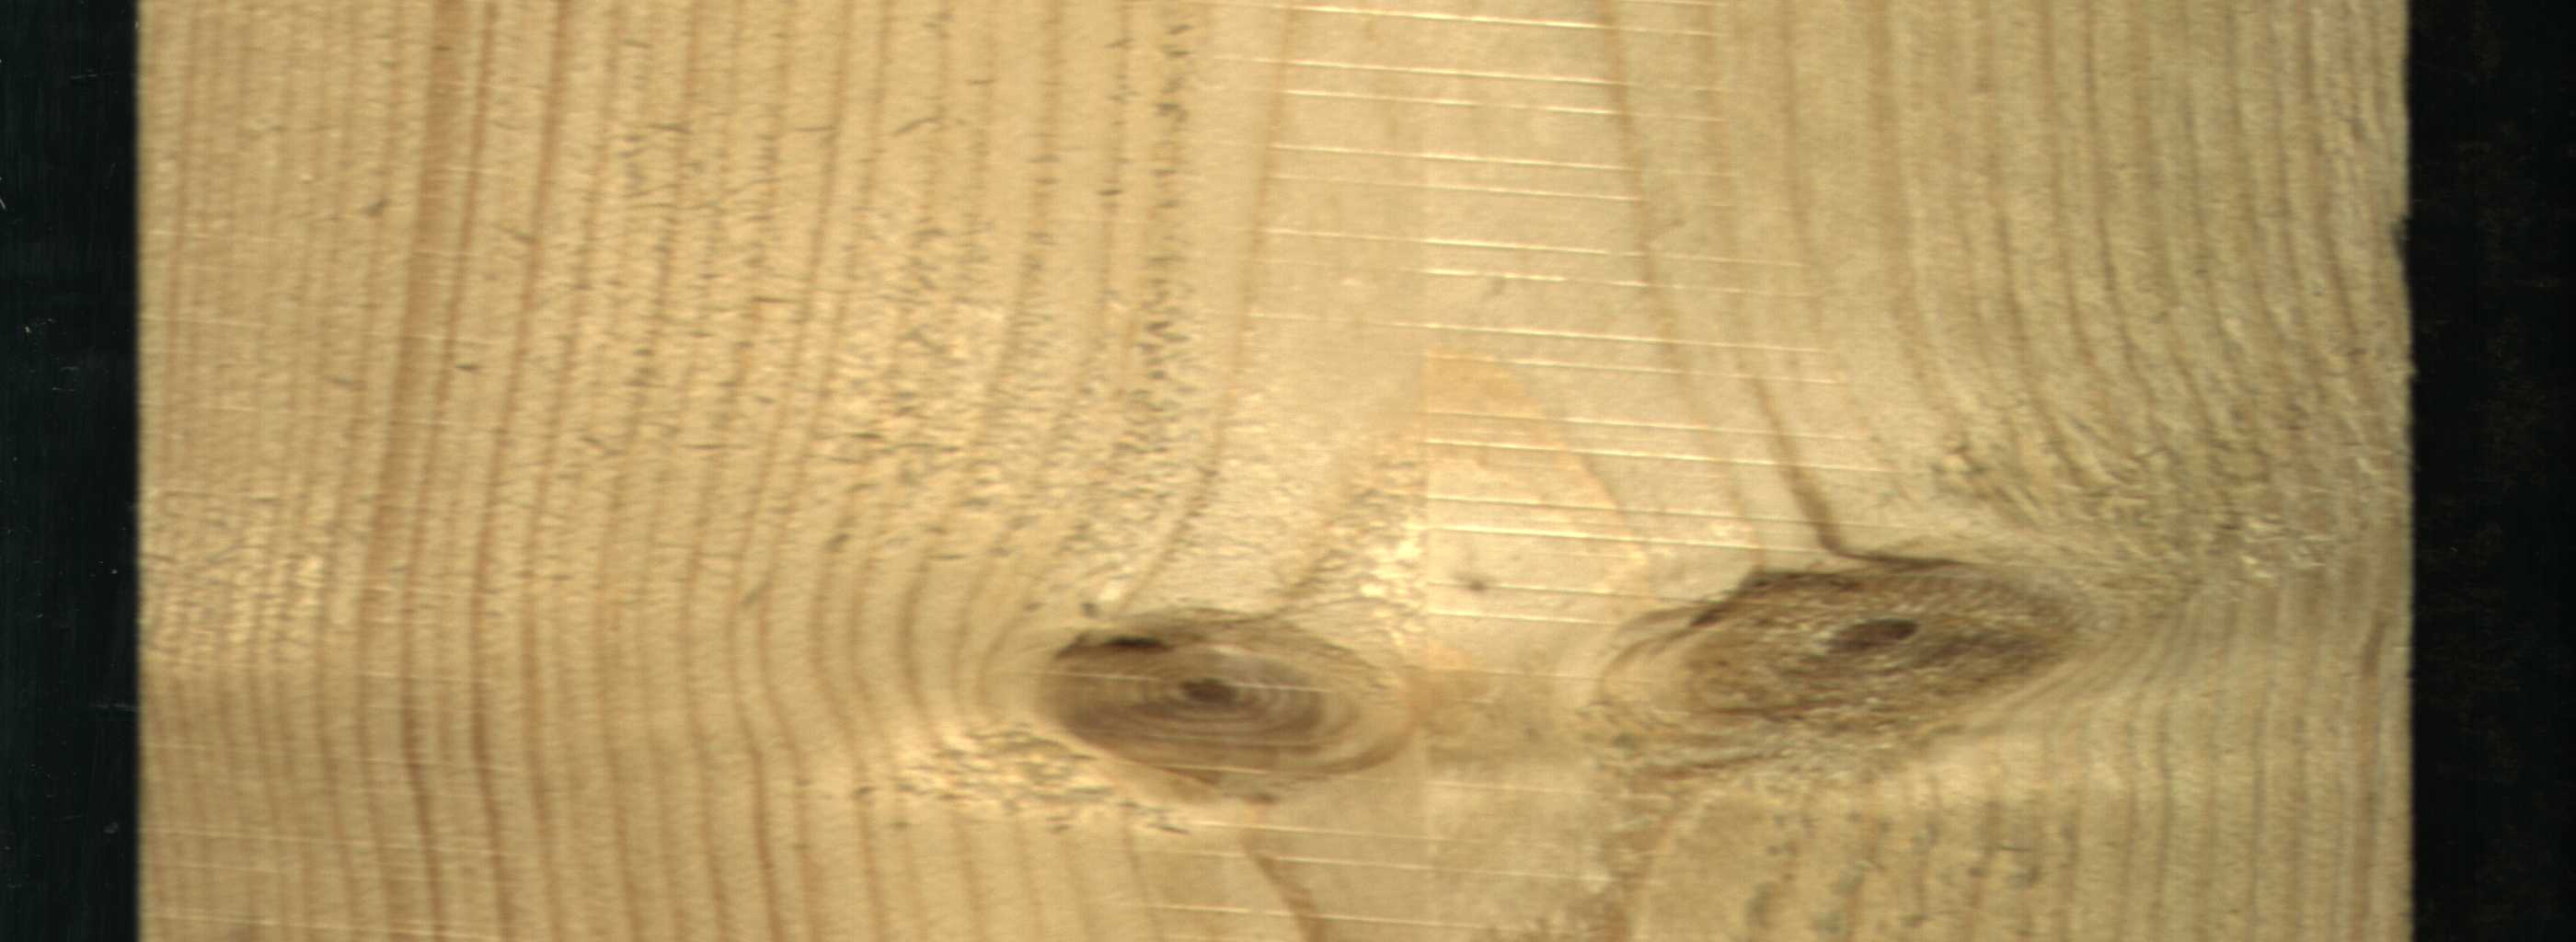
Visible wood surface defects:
Live_Knot
Live_Knot